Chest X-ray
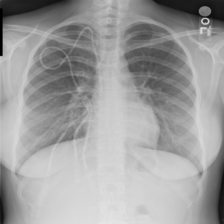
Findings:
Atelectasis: negative
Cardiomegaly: negative
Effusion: negative
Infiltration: negative
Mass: negative
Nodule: negative
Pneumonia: negative
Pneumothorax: negative
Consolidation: negative
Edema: negative
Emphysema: negative
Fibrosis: negative
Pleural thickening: negative
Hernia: negative